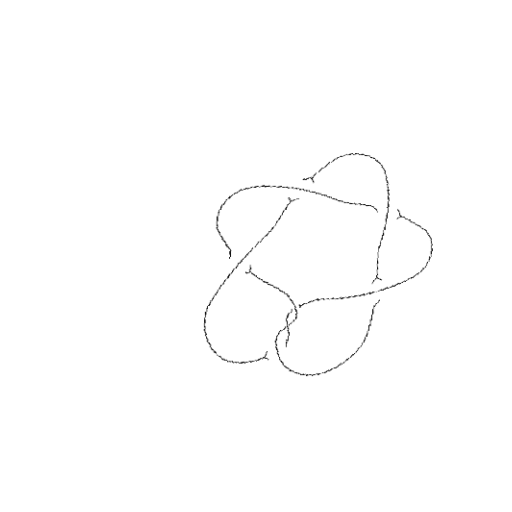
Crossing number: 7